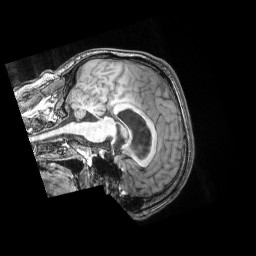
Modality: T1w
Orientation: sagittal
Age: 36
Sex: male
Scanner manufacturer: siemens
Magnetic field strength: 3 T
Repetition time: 2 s
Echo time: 0.00339 s